Field crop: maize
Growth stage: 1
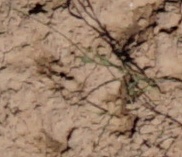
Species: lolium